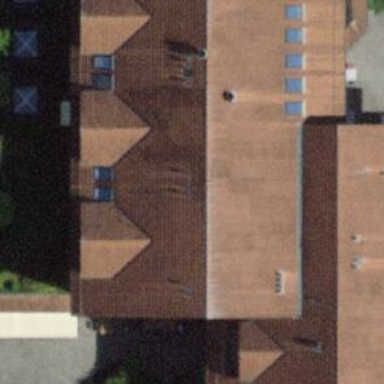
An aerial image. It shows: Nursing home.